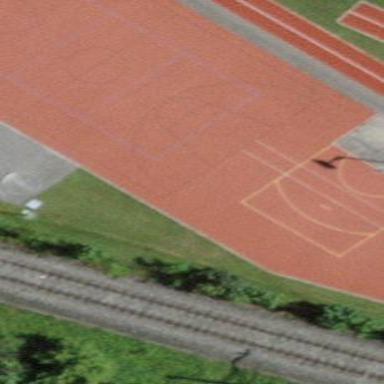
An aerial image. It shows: Track located within leisure land area.